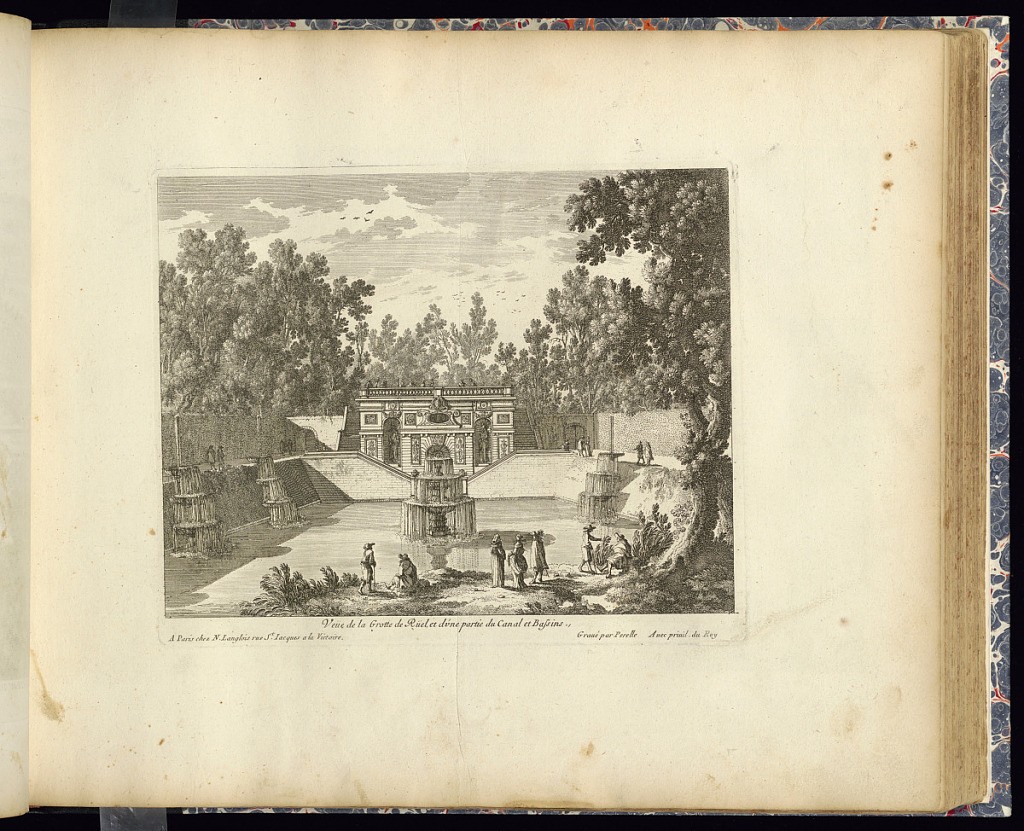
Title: Veüe de la Grotte de Rüel et d’une partie du Canal et Bassins
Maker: Gabriel Perelle, French, 1604–1677
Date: late 17th century
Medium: Etching on laid paper
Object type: Print
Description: View of a garden pavilion containing a grotto with a sunken basin in the foreground with cascading fountains, the whole contained by walls. Figures around the basin and on the roof of the grotto. The plate is titled and signed.